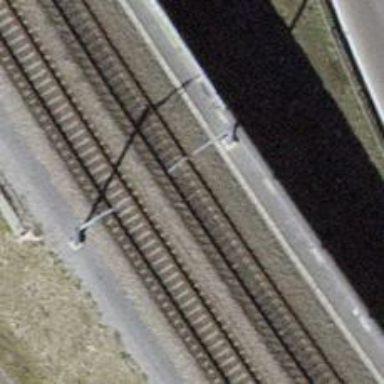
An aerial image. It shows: Single-track electrified railway with contact line.